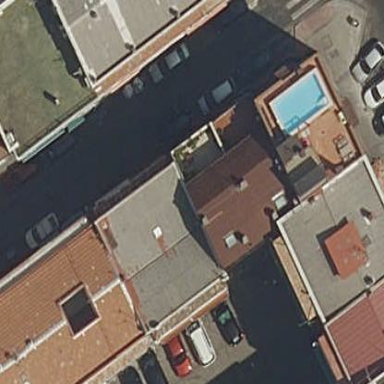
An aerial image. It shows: View of apartment building.